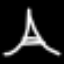
Label: The Eiffel Tower